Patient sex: M
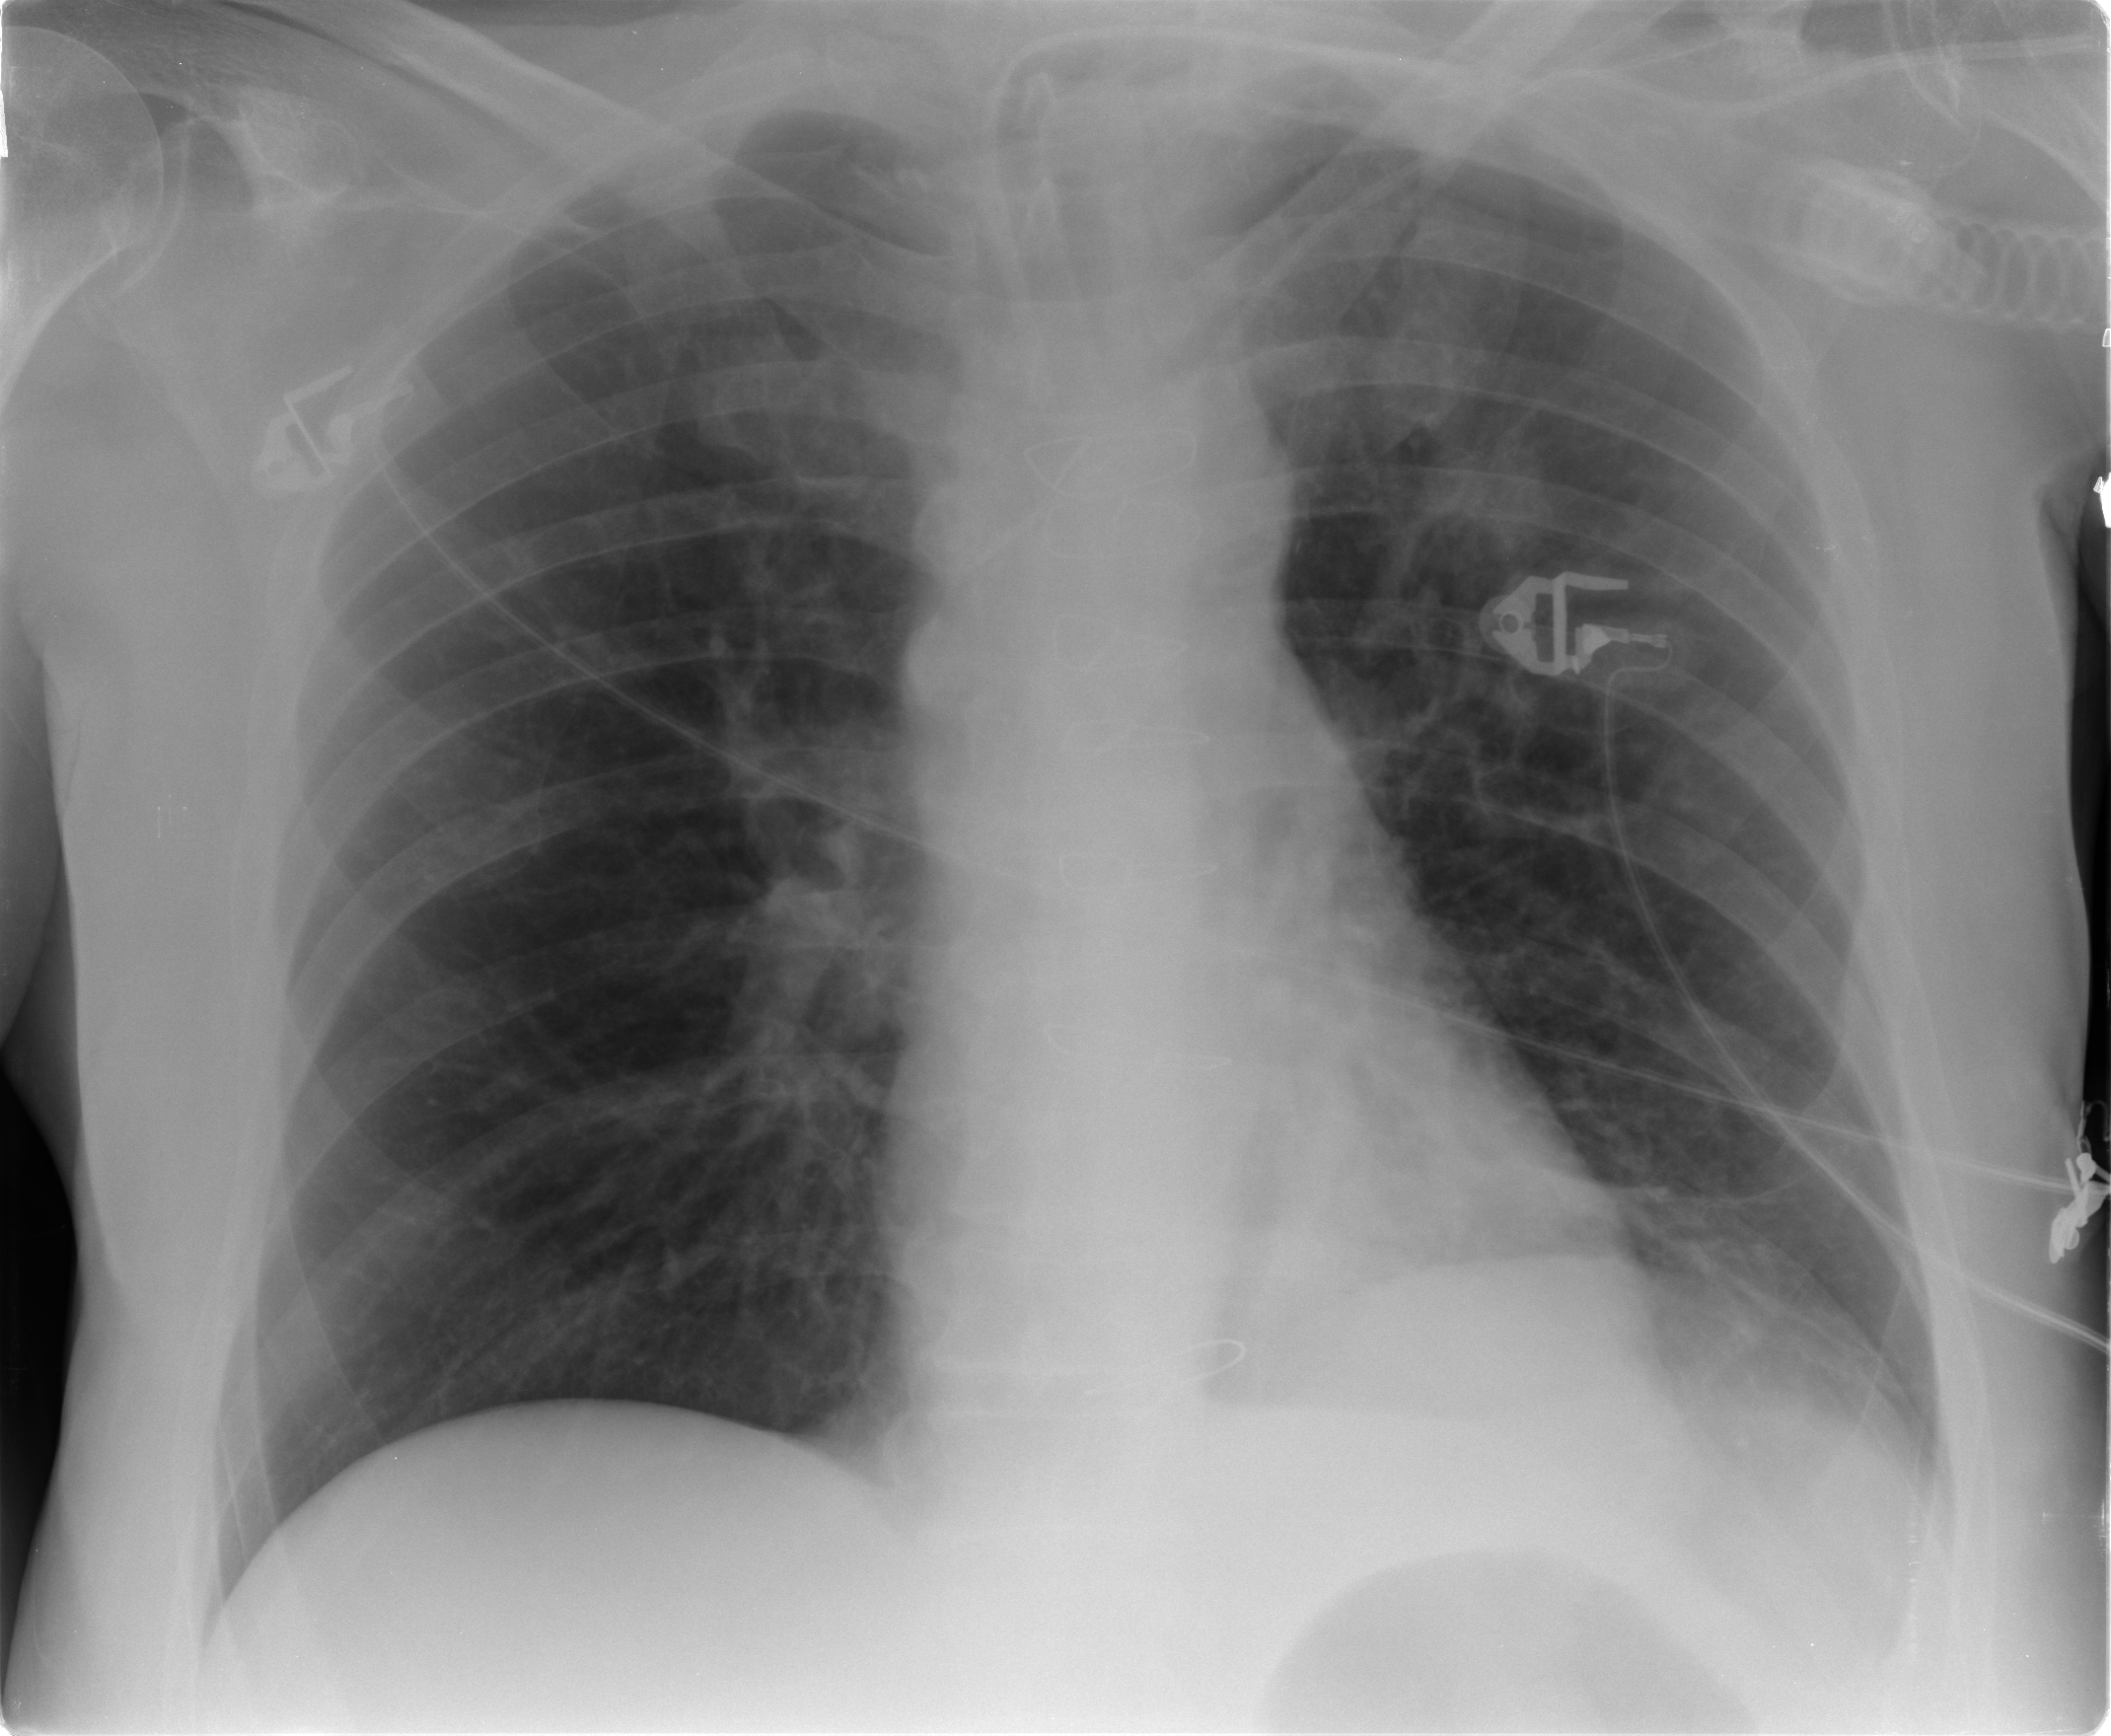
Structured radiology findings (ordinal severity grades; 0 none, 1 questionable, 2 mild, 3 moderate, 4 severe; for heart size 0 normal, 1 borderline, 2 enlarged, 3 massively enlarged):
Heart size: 0
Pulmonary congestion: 2
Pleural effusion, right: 0
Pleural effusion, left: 0
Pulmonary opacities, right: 0
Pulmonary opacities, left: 1
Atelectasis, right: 0
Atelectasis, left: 1